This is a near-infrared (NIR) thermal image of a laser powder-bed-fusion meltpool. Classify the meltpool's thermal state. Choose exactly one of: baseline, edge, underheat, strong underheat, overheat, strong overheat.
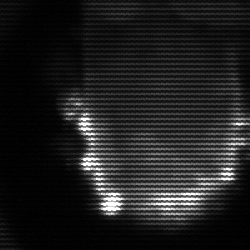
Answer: baseline